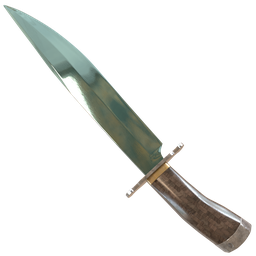
Label: tools